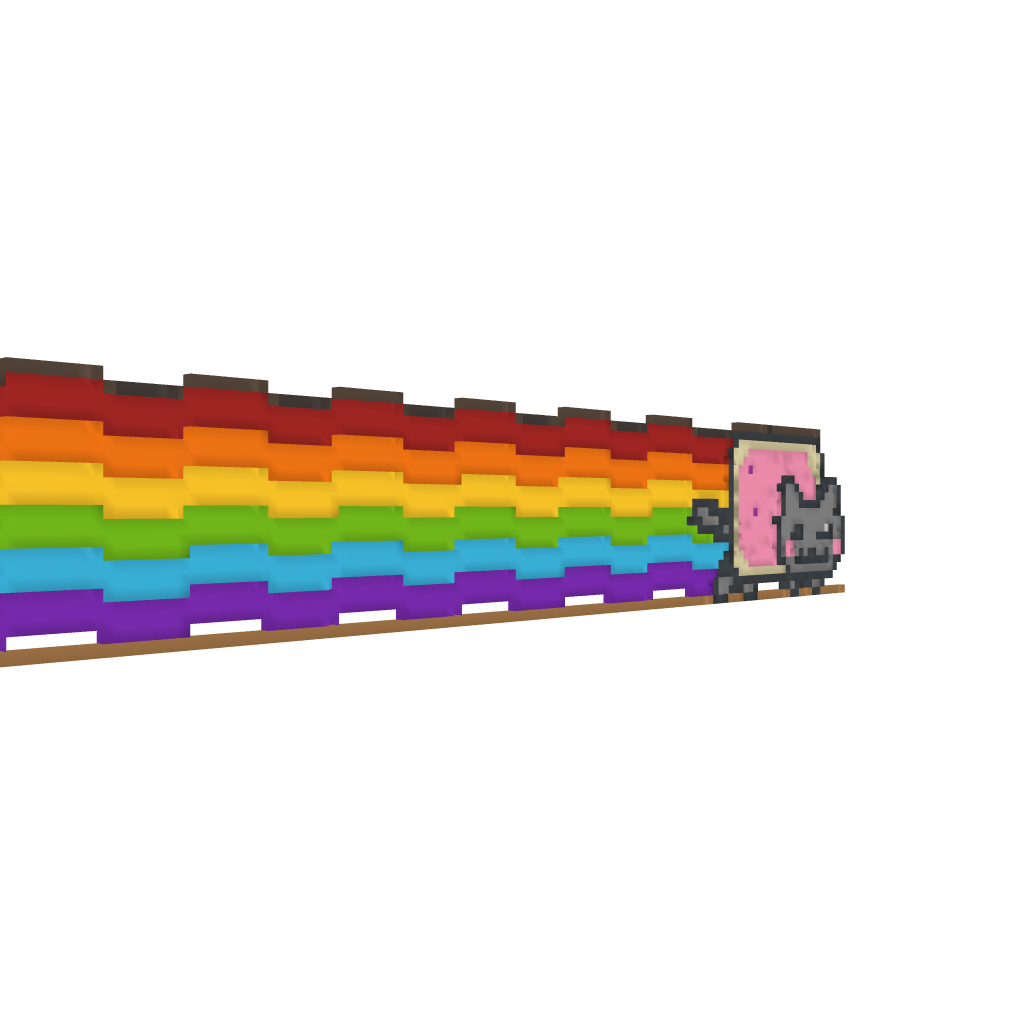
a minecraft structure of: HUGE nyan cat